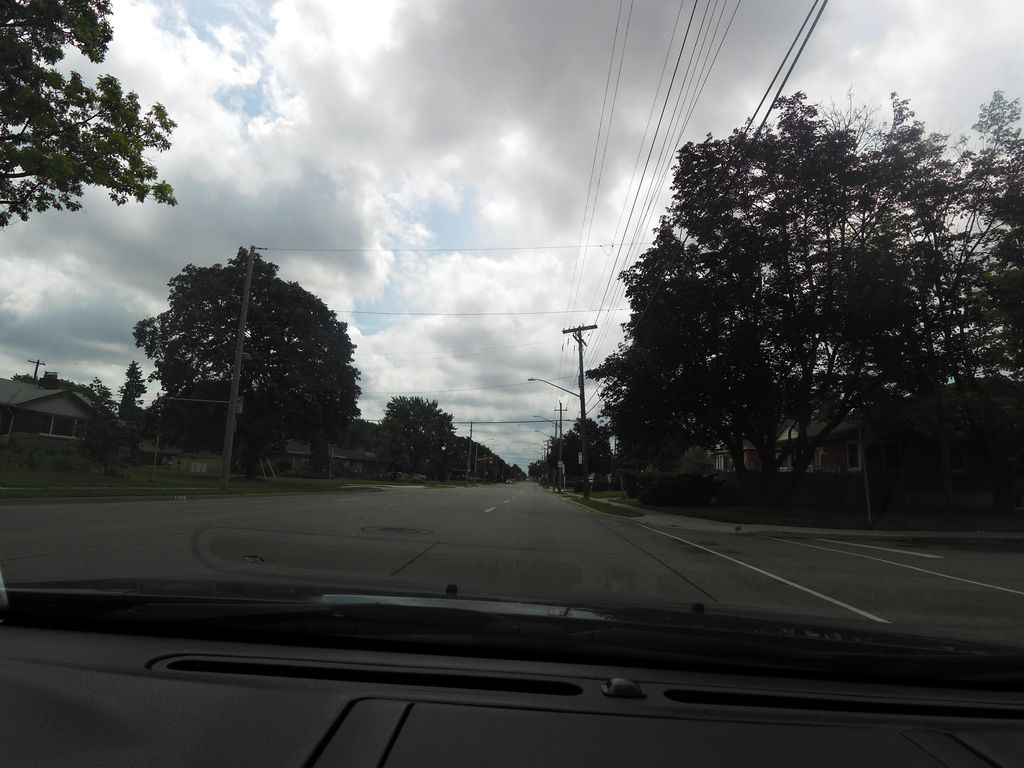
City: hamilton